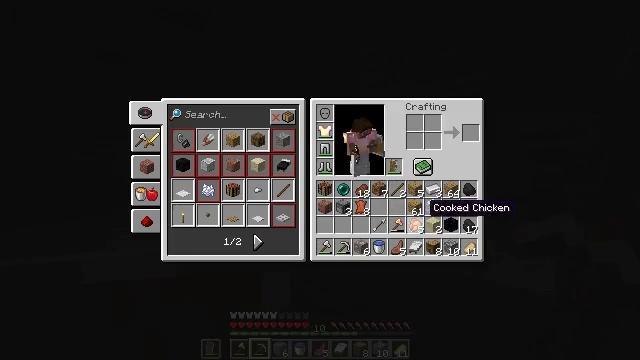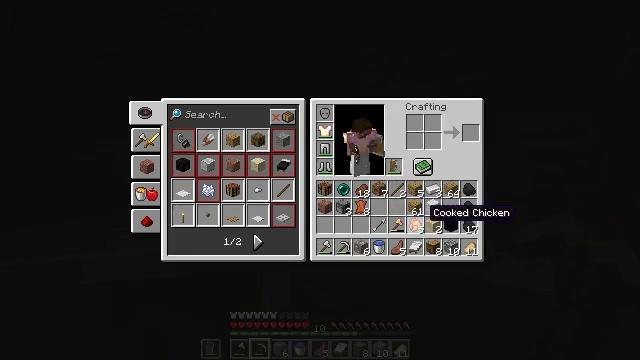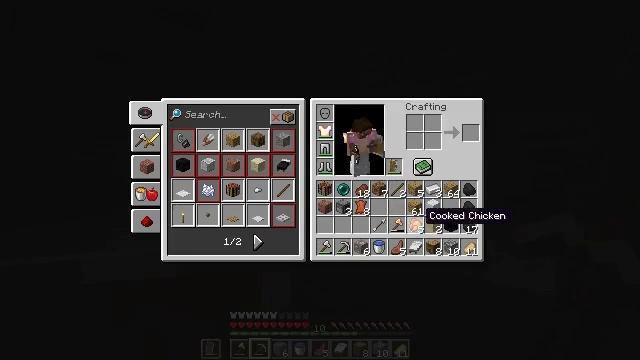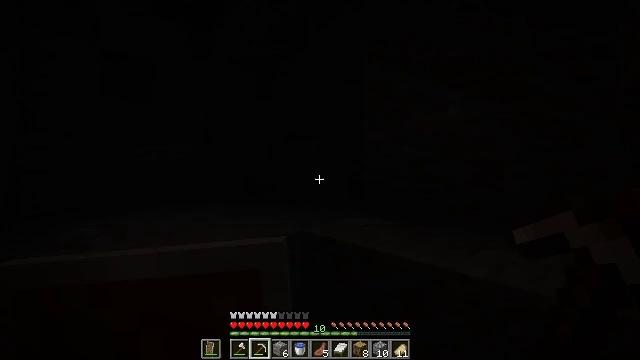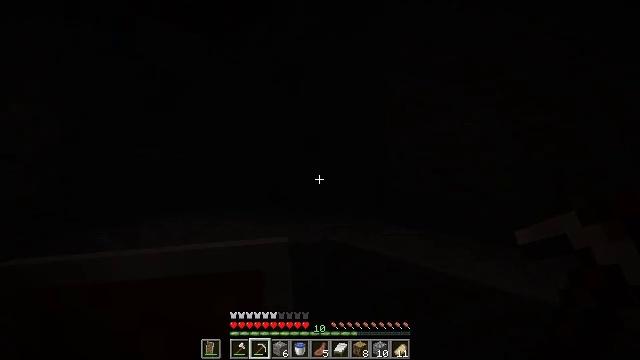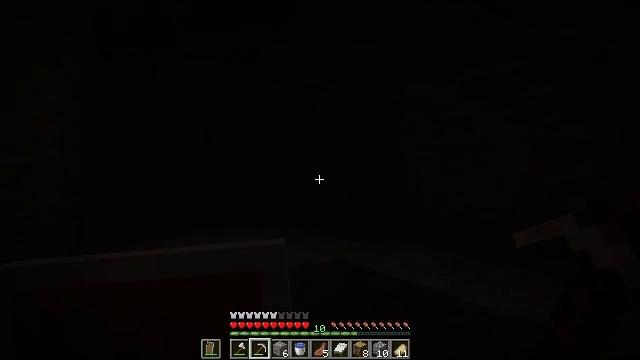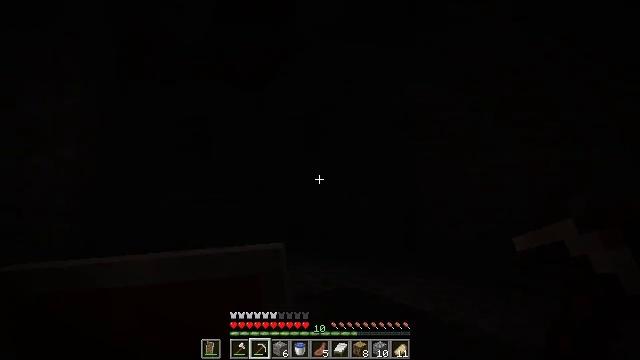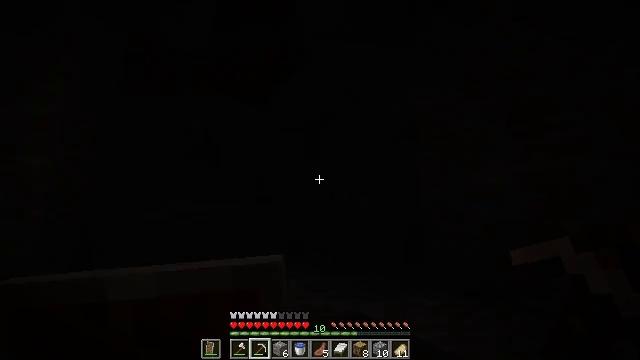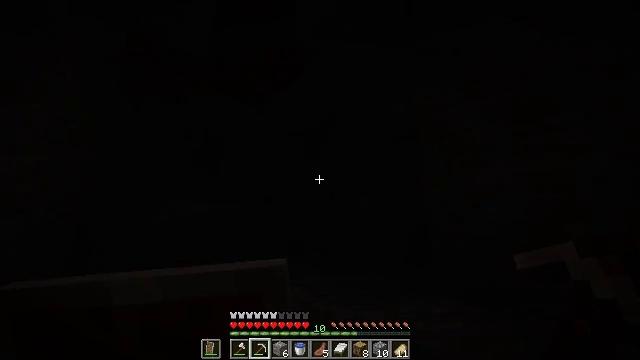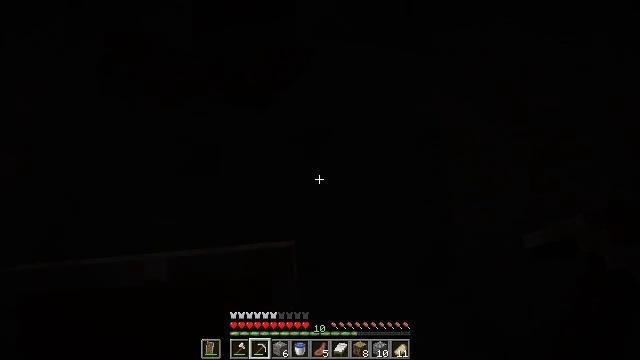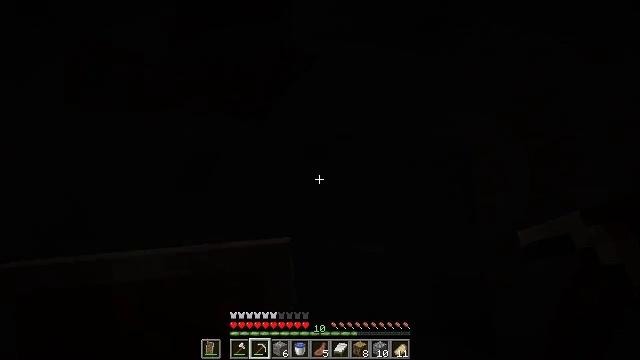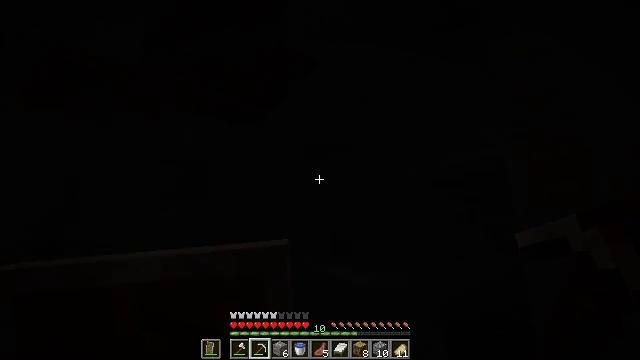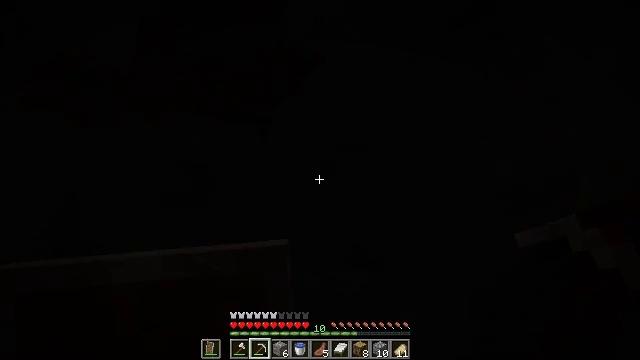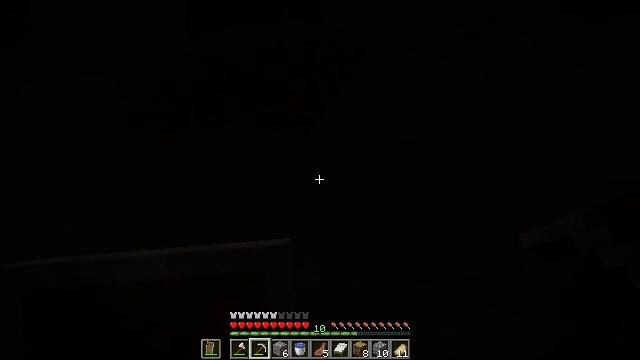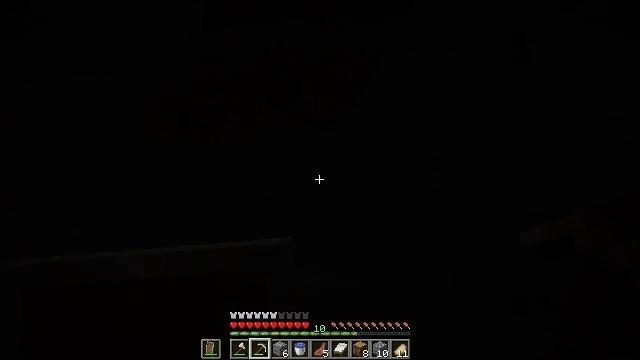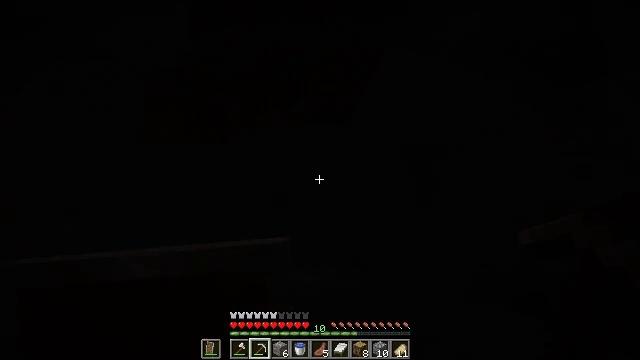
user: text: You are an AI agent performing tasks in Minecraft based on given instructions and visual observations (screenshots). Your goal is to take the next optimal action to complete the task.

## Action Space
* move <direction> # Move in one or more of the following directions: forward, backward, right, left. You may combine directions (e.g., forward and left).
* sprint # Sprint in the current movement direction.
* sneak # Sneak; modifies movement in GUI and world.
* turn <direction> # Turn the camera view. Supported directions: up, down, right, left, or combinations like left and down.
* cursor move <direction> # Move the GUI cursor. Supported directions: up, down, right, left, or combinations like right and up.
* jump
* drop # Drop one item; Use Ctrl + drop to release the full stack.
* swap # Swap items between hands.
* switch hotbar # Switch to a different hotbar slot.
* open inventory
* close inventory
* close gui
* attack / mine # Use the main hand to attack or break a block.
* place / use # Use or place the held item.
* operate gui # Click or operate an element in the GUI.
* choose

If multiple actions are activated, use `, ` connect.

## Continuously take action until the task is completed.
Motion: motion action
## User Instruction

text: Remove iron ore from the inventory.
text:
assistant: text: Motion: no_op
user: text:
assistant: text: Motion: no_op
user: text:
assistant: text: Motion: close inventory
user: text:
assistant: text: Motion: turn left and up, close inventory
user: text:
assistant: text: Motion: move forward, turn left and up
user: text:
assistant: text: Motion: move forward, sprint, turn left and up
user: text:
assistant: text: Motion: move forward, sprint, turn up
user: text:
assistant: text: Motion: move forward, sprint
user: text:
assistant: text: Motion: move forward, sprint, jump
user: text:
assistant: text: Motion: move forward, sprint, jump
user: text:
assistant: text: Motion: move forward, sprint, jump
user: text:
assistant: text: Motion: move forward, sprint, turn left, jump
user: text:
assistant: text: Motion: move forward, sprint, turn left
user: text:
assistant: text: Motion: move forward, sprint, turn left
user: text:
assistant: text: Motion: move forward, sprint, turn left
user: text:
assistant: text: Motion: move forward, sprint, turn left and down
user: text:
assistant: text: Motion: move forward, sprint, turn left and down
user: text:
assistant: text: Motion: move forward, sprint, turn left
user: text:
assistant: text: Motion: move forward, sprint
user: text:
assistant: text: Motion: move forward, sprint
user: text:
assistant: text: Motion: turn left and up
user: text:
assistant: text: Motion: turn left and up
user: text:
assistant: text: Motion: turn left and up
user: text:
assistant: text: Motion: move forward, turn left and up
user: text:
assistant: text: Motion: move forward, sprint, jump
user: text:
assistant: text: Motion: move forward, sprint, jump
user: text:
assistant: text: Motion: move forward, sprint, turn left, jump
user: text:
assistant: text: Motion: move forward, sprint, turn down, jump
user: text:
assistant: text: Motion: move forward and move right, sprint, turn left and down, jump
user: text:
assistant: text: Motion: move forward and move right, sprint, turn left and down, jump